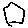
Label: hexagon